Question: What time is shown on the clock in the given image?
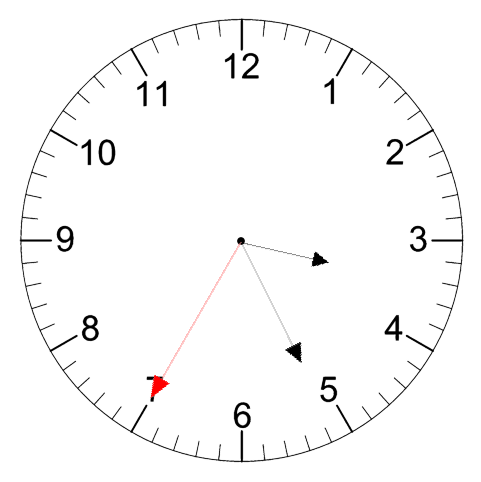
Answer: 03:25:35